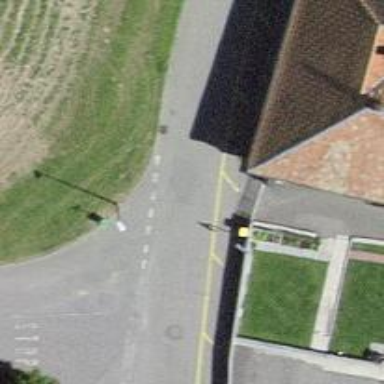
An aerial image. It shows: Post box.